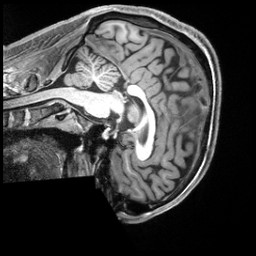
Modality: T1w
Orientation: sagittal
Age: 34
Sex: male
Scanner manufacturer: siemens
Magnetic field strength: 3 T
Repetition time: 2.3 s
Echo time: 0.00229 s